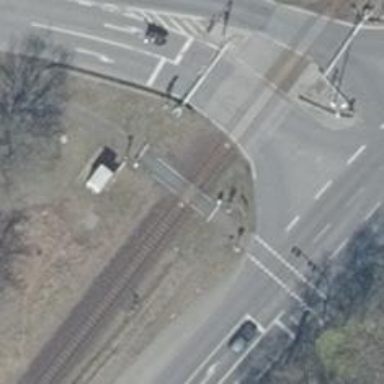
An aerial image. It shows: Railway crossing with full barriers.